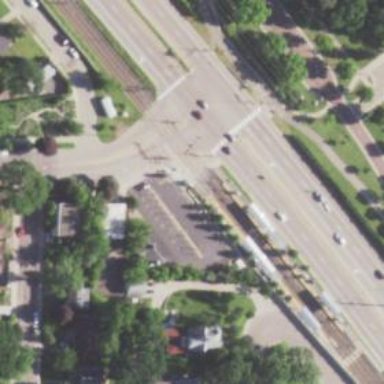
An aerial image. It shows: Railway crossing.